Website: home-depot
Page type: delivery-shipping
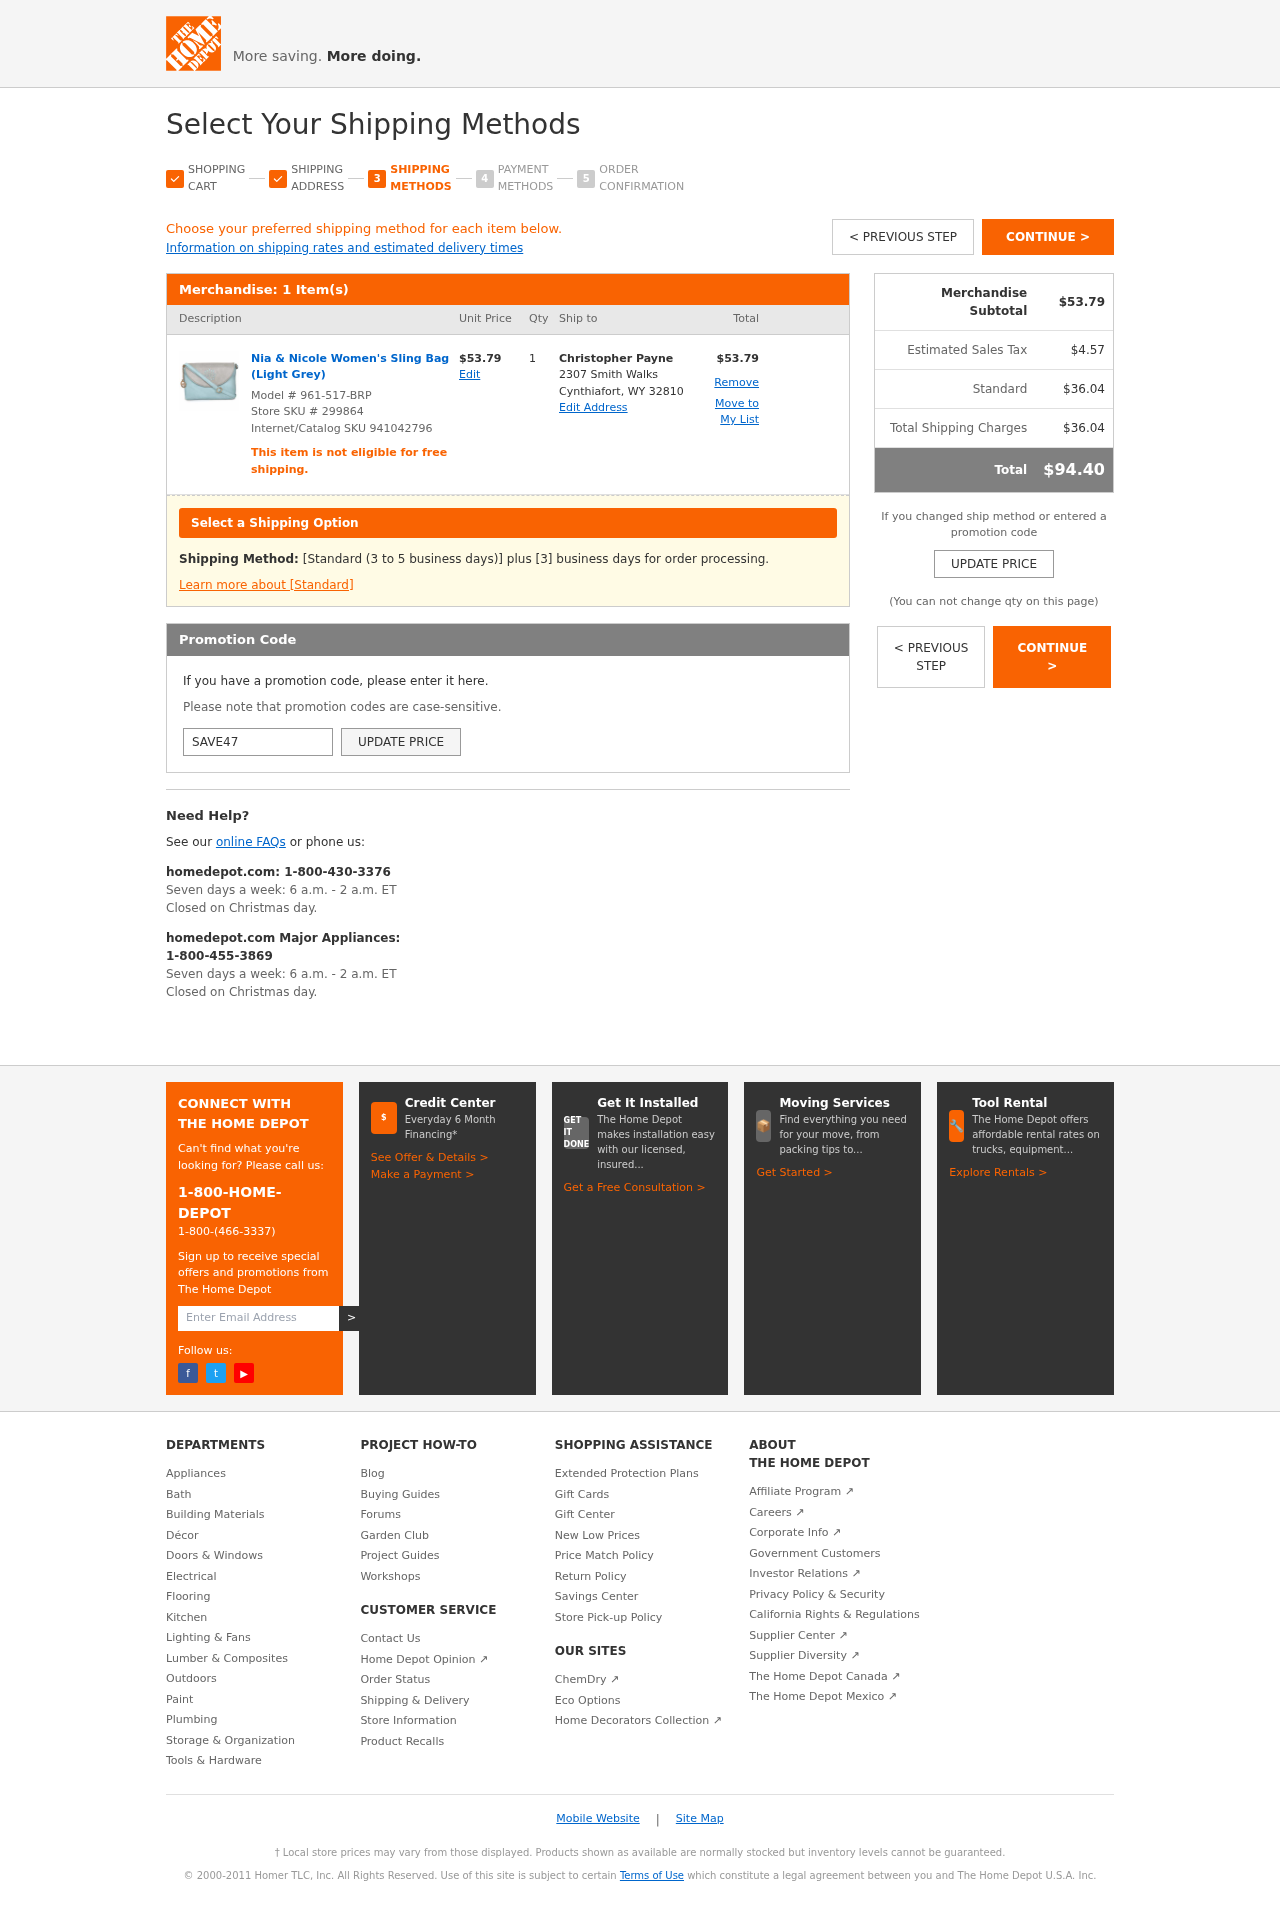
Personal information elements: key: PII_CITY_STATE_ZIP
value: Cynthiafort, WY 32810
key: PII_FULLNAME
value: Christopher Payne
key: PII_PROMO_CODE
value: SAVE47
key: PII_STREET
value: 2307 Smith Walks
Product elements: key: PRODUCT1_NAME
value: Nia & Nicole Women's Sling Bag (Light Grey)
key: PRODUCT1_PRICE
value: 53.79
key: PRODUCT1_QUANTITY
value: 1
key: PRODUCT_MODEL_NUMBER
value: Model # 961-517-BRP
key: PRODUCT1_LINE_TOTAL
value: $53.79
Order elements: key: ORDER_NUM_ITEMS
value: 1 Item(s)
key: ORDER_SUBTOTAL
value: $53.79
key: ORDER_TAX
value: $4.57
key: ORDER_SHIPPING_COST
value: $36.04
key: ORDER_SHIPPING_TOTAL
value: $36.04
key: ORDER_TOTAL
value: $94.40
Other elements: key: STORE_SKU
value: Store SKU # 299864
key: INTERNET_SKU
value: Internet/Catalog SKU 941042796